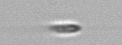
Label: flagellate_morphotype3